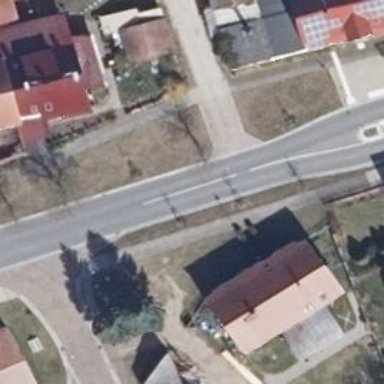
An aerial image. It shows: Secondary road with asphalt surface and sidewalks on both sides.